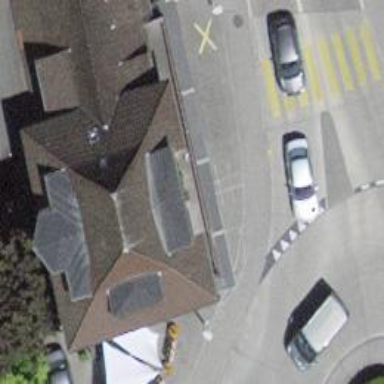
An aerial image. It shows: Fast food establishment.